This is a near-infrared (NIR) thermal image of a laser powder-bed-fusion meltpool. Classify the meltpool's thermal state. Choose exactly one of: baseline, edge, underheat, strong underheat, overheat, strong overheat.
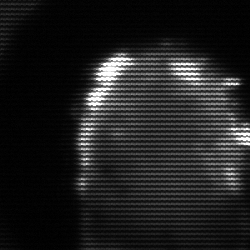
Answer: baseline